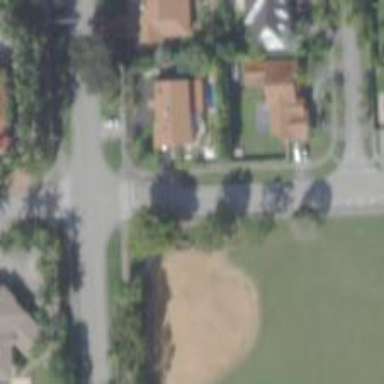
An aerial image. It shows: Road with stop sign.